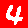
Digit: 4